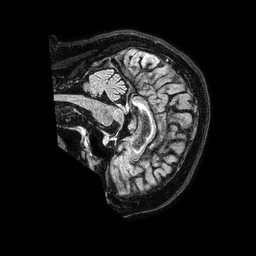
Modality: FLAIR
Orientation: sagittal
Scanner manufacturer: philips
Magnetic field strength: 1.5 T
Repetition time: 4.8 s
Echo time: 0.3 s